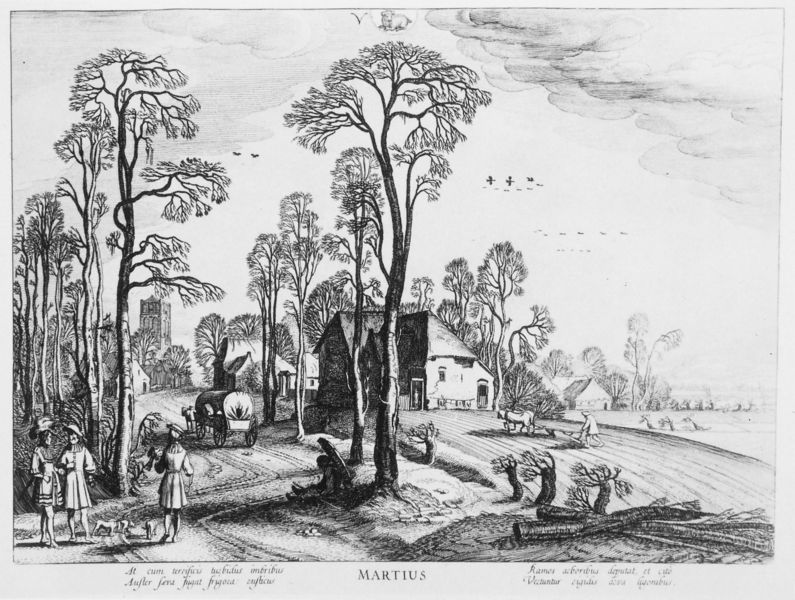
Titel: Die zwölf Monate mit Sternzeichen
Künstler: Jan van de Velde
Schlagwörter: baum, himmel, mann, wolken, baumstämme, bäume, kirchturm, menschen, stadt, fenster, frau, schwarz, tür, weiss, zeichnung, haus, hund, hunde, weg, feld, häuser, vögel, wind, kirche, arbeit, bauern, pferd, pferde, räder, turm, acker, spuren, dorf, grafik, hof, kutsche, bauer, stich, bauernhaus, planwagen, wagenspuren, kupferstich, ochse, pflug, kirsche, bukolisch, kiche, plane, märz, täder, martius, bukolish